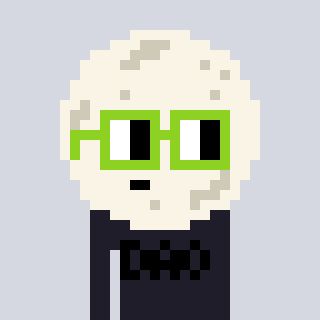
a pixel art character with square light green glasses, a moon-shaped head and a grayscale-colored body on a cool background